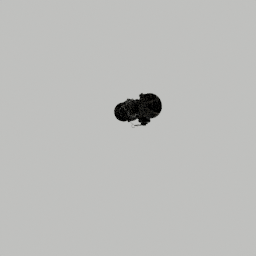
Label: architecture